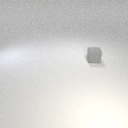
small gray rubber cube